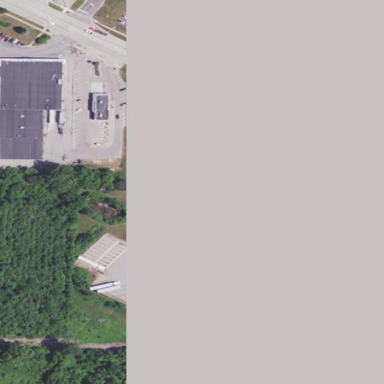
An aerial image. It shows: Rest area on the road.